Interaction volume radius: 5 \u00c5
Interaction volume height: 15 \u00c5
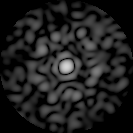
Disorder parameter: 0.8739